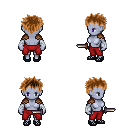
a pixel art fantasy rpg character, female body template, dark elf, purple skin, leather shoulder armor, red pants, brown bedhead hairstyle, white cloth bandages, ghillies, dagger, four views (front, back, left, right), 2x2 character sprite sheet, small pixel art, hard edges, no anti-aliasing